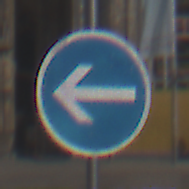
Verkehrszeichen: VorgeschriebeneFahrtrichtungHierLinks
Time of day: MorningAfternoon
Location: Outdoor (Urban)
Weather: Clear
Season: NotSpecified
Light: Natural